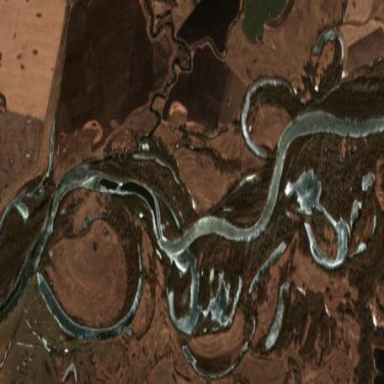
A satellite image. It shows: River flowing through the landscape.